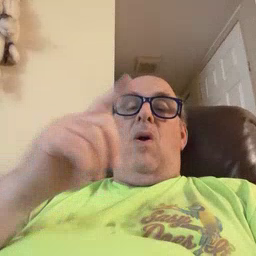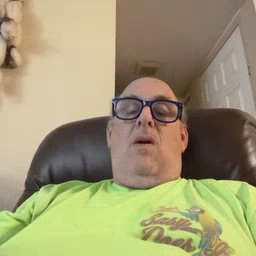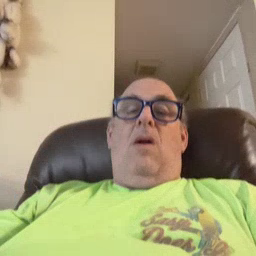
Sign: talk